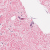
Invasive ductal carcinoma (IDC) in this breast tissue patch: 0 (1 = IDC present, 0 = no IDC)